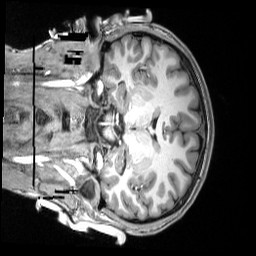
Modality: T1w
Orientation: coronal
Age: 22
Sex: male
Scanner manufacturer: siemens
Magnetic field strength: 3 T
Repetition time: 2.53 s
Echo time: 0.0033 s